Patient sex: M
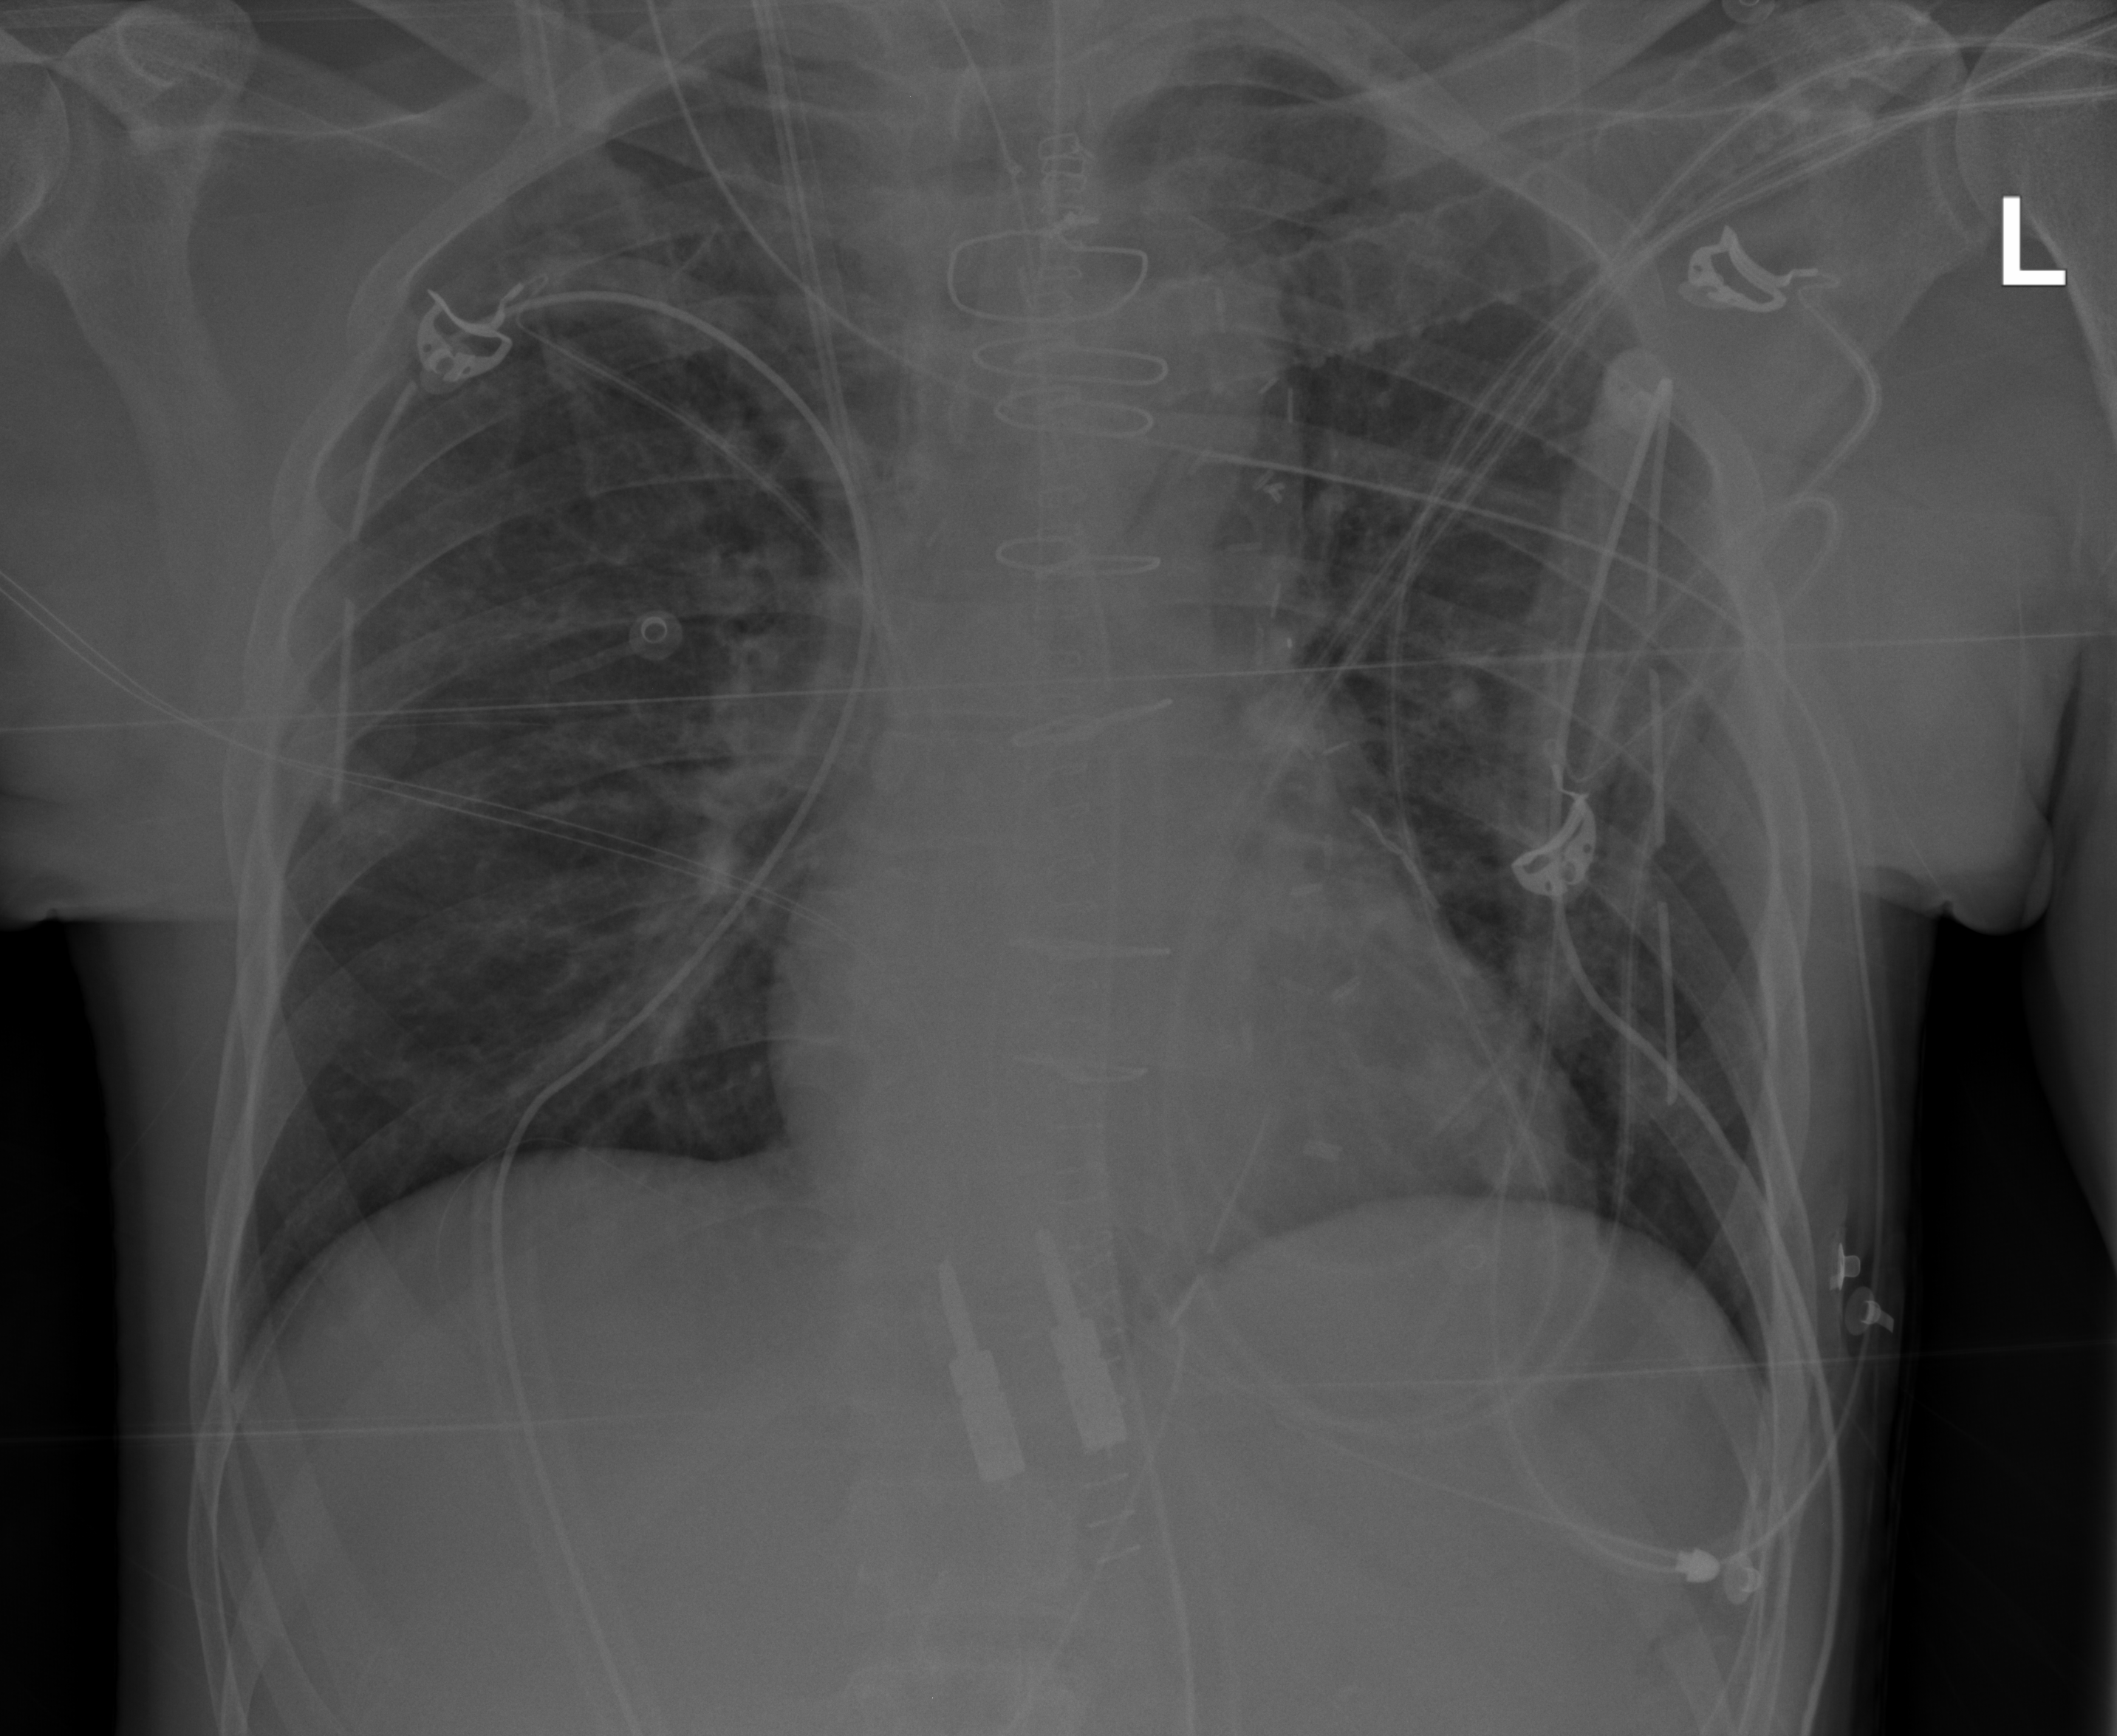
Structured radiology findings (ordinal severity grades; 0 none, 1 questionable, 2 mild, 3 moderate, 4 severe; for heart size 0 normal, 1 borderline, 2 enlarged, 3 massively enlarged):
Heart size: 0
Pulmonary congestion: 0
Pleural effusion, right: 0
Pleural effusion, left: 0
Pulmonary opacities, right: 0
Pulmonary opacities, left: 0
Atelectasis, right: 0
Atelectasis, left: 2